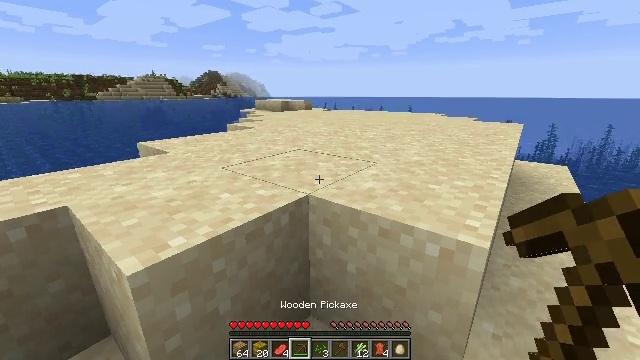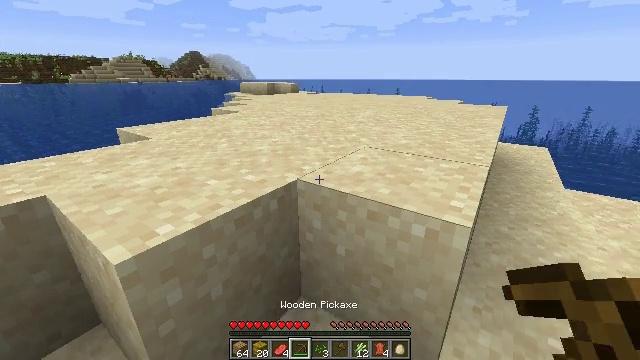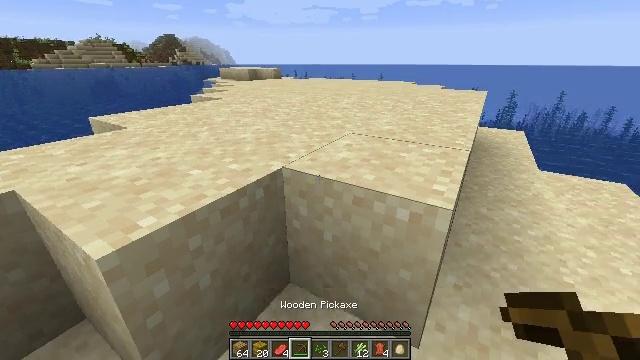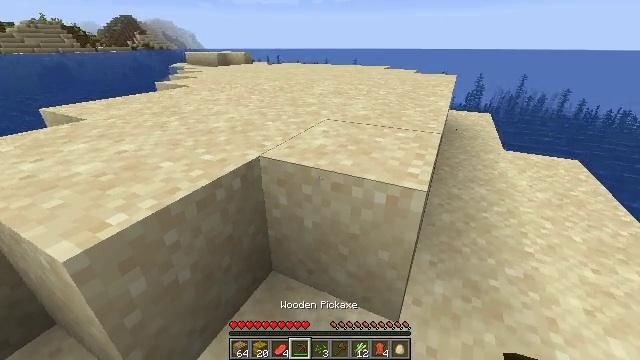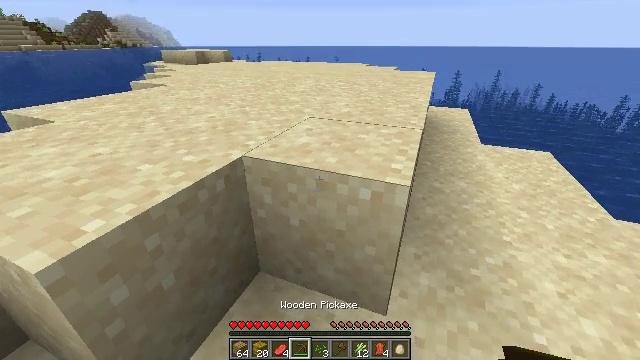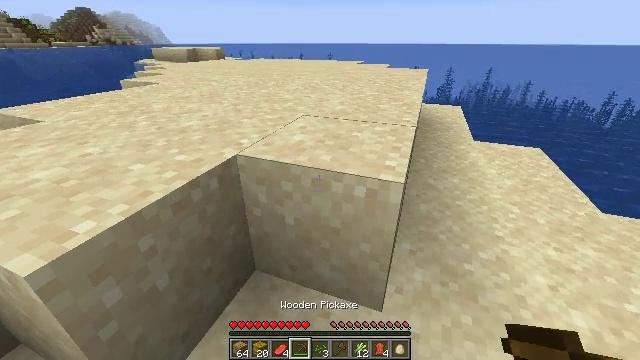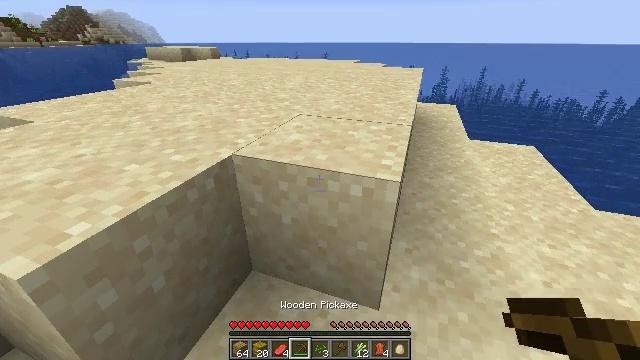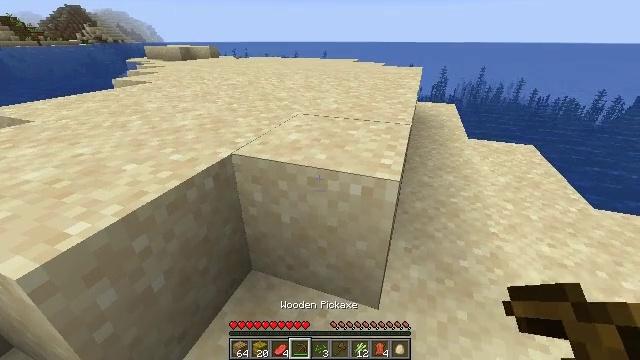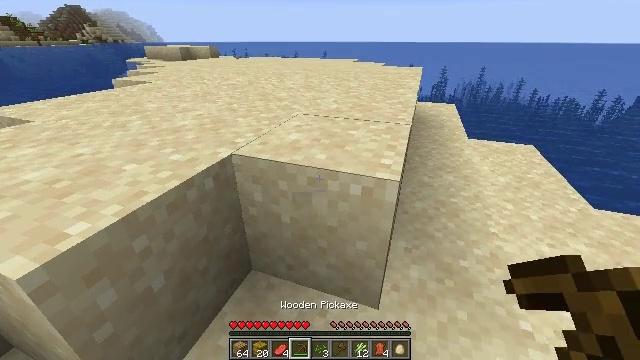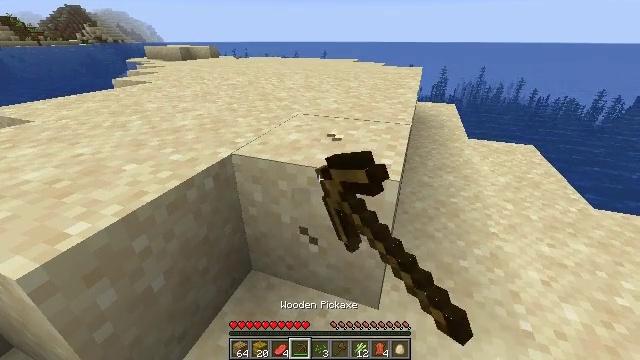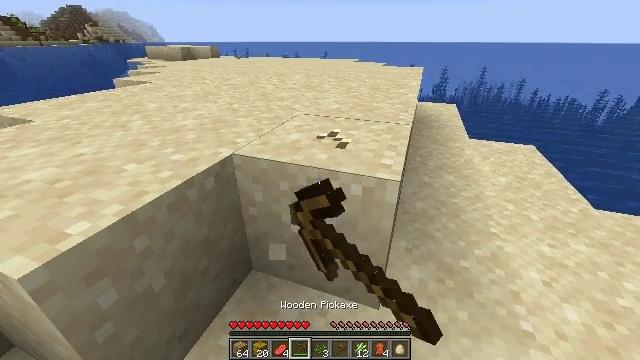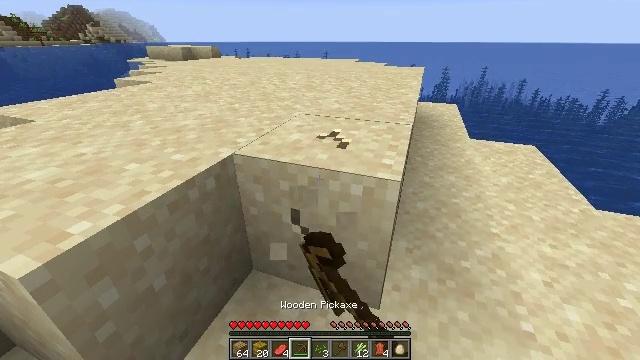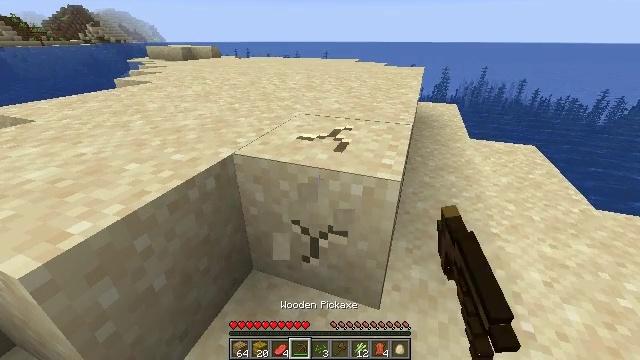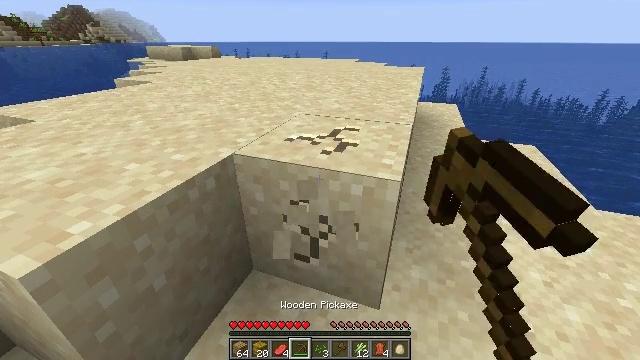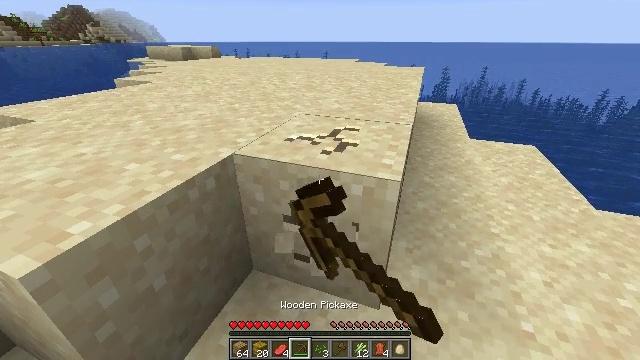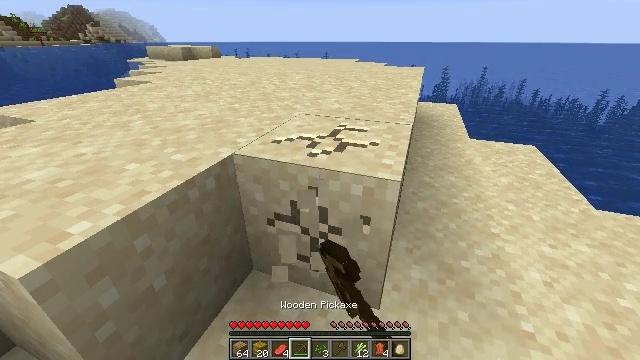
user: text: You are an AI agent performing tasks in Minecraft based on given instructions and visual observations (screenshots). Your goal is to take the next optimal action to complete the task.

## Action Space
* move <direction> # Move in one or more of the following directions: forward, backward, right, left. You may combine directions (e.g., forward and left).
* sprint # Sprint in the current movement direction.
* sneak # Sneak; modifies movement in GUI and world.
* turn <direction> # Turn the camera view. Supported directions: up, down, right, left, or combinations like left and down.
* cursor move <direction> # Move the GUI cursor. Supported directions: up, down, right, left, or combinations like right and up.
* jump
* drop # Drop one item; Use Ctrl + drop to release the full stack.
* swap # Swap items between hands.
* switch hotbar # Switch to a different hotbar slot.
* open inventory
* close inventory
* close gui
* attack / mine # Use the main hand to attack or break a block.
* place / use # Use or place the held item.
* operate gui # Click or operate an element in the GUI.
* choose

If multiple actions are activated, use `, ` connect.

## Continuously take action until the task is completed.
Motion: motion action
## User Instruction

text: Attack the ground to gather sand.
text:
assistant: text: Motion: turn right and down
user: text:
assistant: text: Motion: turn right and down
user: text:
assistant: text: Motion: turn right and down
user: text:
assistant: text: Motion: turn right
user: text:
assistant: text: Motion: turn right
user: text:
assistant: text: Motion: no_op
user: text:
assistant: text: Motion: no_op
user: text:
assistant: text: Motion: attack / mine
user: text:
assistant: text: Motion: attack / mine
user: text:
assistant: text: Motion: attack / mine
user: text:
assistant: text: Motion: attack / mine
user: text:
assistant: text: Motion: attack / mine
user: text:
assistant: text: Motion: attack / mine
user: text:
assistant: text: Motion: attack / mine
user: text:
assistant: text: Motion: attack / mine
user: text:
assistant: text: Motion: attack / mine
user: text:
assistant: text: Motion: attack / mine
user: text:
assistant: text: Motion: attack / mine
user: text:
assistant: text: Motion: attack / mine
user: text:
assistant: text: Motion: attack / mine
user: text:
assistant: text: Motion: attack / mine
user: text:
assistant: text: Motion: attack / mine
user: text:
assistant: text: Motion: attack / mine
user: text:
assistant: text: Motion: attack / mine
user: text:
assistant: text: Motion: attack / mine
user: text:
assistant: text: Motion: attack / mine
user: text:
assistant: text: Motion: attack / mine
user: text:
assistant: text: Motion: attack / mine
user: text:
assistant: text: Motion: attack / mine
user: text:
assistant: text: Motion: attack / mine